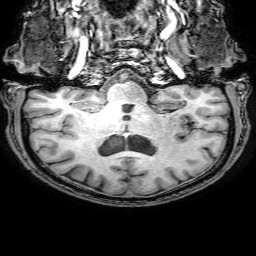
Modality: T1w
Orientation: sagittal
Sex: male
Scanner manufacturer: philips
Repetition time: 0.008252 s
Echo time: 0.00382 s